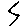
Label: zigzag